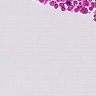
Metastatic tissue present: no